Interaction volume radius: 10 \u00c5
Interaction volume height: 15 \u00c5
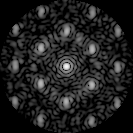
Disorder parameter: 0.4559